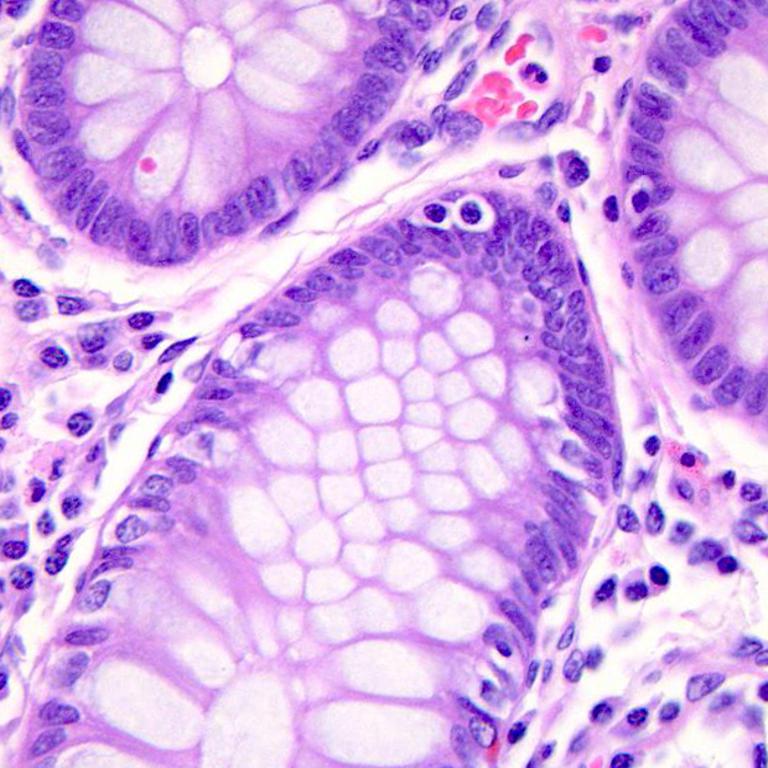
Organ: colon
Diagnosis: benign